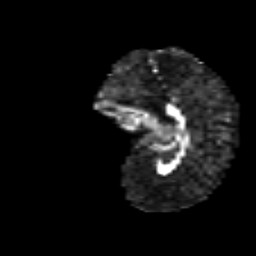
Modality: FA
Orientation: sagittal
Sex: female
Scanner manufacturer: siemens
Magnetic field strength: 3 T
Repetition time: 5 s
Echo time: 0.071 s